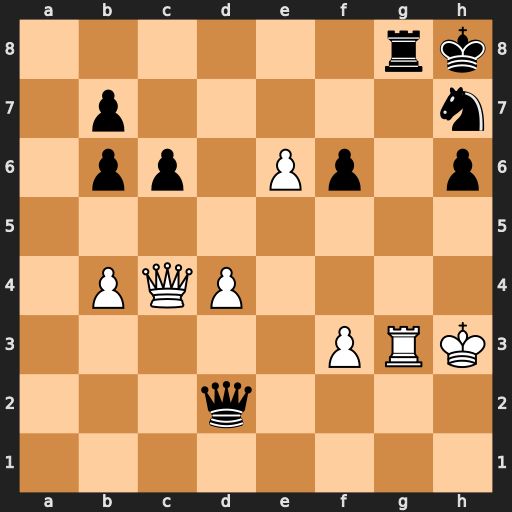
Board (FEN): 6rk/1p5n/1pp1Pp1p/8/1PQP4/5PRK/3q4/8
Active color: w
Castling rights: -
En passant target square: -
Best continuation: Rxg8+ Kxg8 e7+ Kg7 e8=Q Ng5+ Kg3